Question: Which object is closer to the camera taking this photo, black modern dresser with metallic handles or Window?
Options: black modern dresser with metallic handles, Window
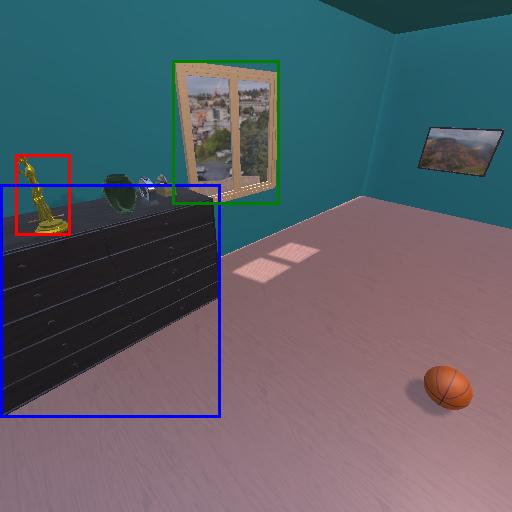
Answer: black modern dresser with metallic handles